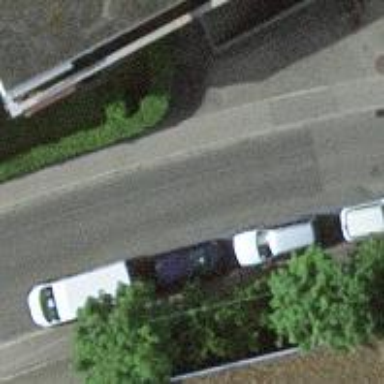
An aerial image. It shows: Residential road with separate asphalt sidewalk.